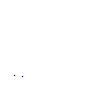
Particle: proton